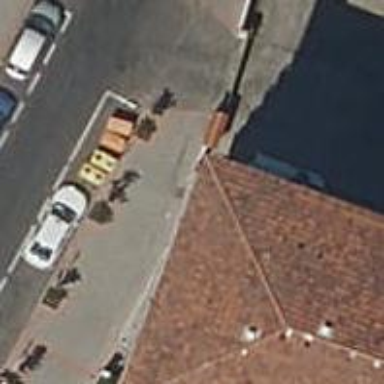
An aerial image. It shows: Pharmacy.